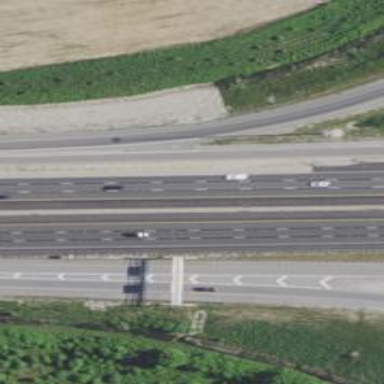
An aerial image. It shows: Motorway link with embankment beside it.